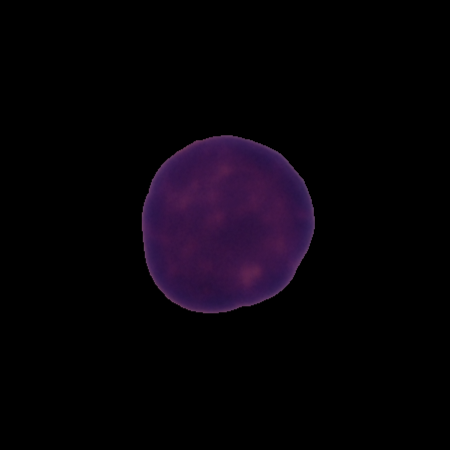
Label: healthy